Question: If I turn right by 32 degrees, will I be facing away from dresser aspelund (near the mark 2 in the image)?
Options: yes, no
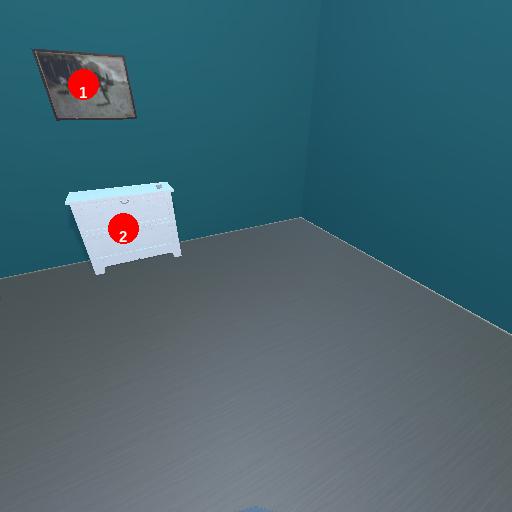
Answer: yes